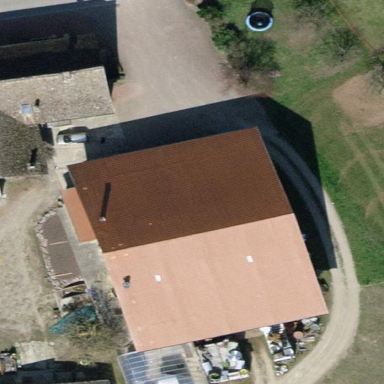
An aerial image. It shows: Gabled roof on farm auxiliary building.